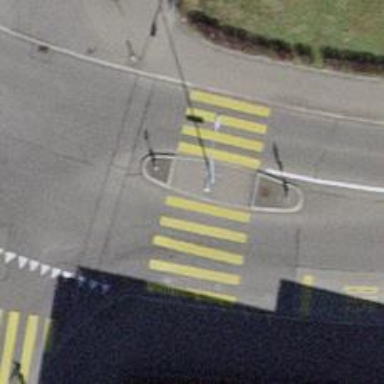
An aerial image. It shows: Uncontrolled zebra crossing with central island.